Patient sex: M
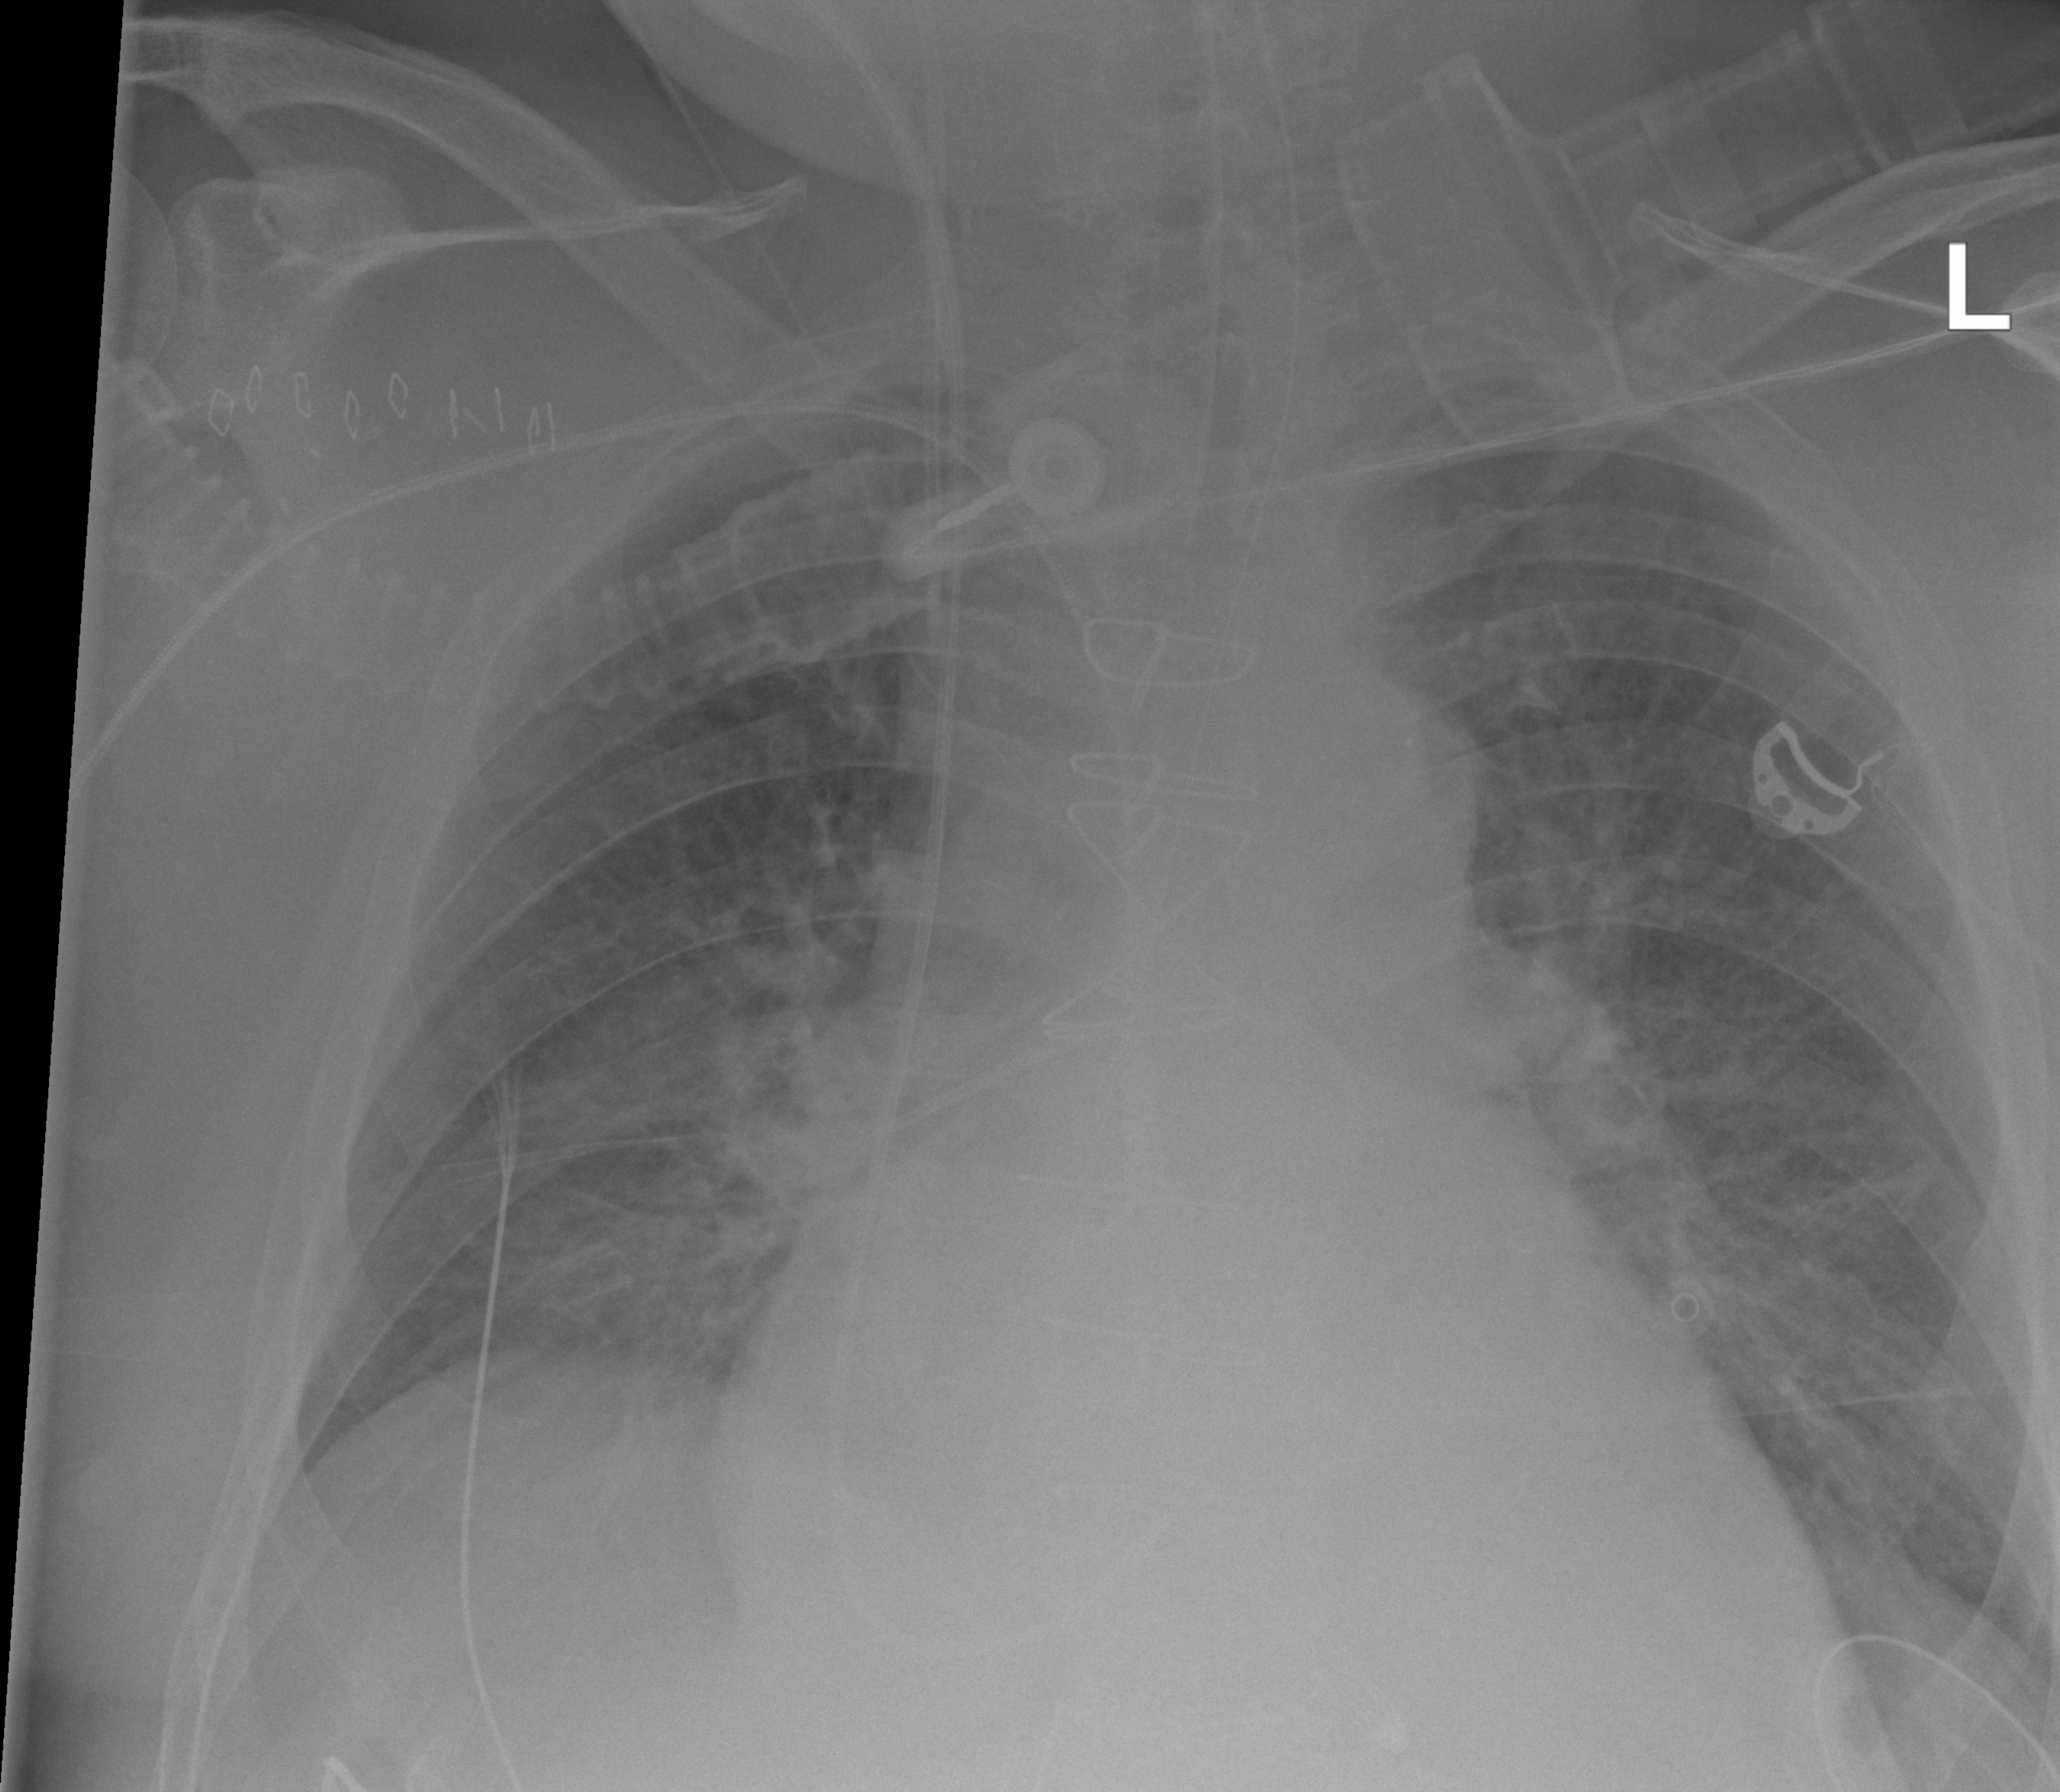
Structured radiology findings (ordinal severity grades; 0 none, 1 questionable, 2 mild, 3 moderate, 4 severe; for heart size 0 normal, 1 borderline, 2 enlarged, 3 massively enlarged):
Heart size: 3
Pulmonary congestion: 2
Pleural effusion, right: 0
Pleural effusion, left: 0
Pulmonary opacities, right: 2
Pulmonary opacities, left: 2
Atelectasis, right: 0
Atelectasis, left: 0